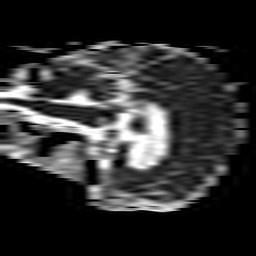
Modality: ADC
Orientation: sagittal
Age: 63
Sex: male
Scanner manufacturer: philips
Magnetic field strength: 3 T
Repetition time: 3.341 s
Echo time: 0.076 s